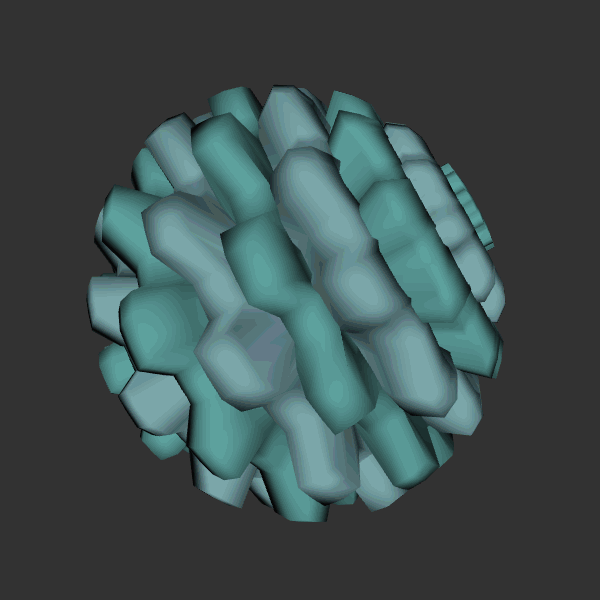
Background: dark